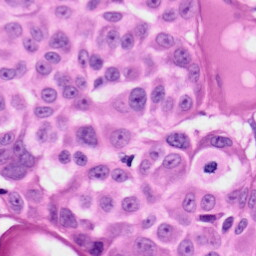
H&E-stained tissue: Skin